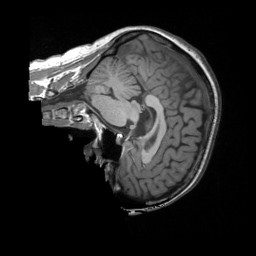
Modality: T1w
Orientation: sagittal
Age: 52
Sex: female
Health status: ill
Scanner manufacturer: siemens
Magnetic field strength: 3 T
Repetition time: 1.9 s
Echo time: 0.00247 s